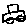
Label: car